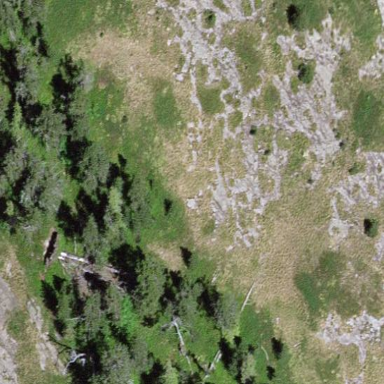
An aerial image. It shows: Patch of scrub vegetation.